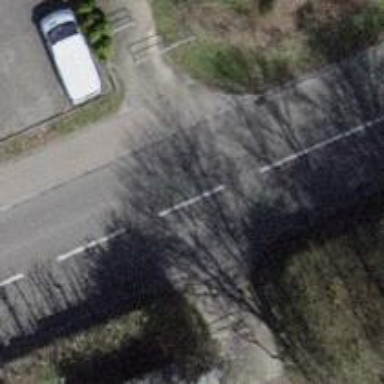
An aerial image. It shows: Tertiary road.